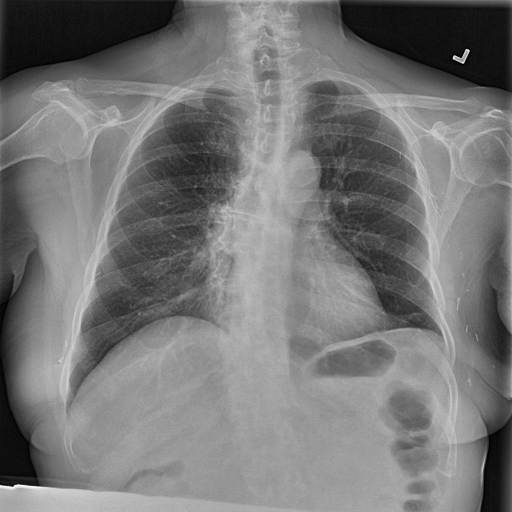
Finding: NORMAL